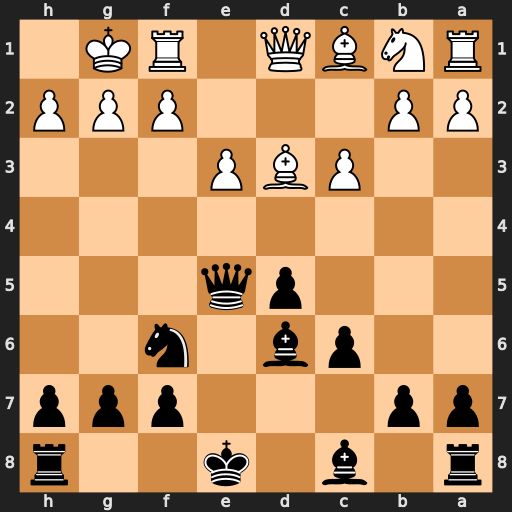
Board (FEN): r1b1k2r/pp3ppp/2pb1n2/3pq3/8/2PBP3/PP3PPP/RNBQ1RK1
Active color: b
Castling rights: kq
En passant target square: -
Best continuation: Qxh2#